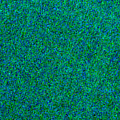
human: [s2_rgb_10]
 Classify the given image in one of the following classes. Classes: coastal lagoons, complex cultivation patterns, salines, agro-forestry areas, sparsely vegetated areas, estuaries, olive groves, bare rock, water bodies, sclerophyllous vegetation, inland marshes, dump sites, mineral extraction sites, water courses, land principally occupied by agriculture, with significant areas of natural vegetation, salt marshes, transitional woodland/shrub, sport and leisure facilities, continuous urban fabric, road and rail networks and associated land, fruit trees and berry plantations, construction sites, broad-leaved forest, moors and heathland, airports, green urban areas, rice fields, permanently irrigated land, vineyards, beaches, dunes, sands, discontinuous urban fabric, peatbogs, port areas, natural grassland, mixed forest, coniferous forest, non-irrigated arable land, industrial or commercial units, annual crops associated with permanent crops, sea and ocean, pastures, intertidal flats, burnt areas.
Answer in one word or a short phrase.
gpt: sea and ocean